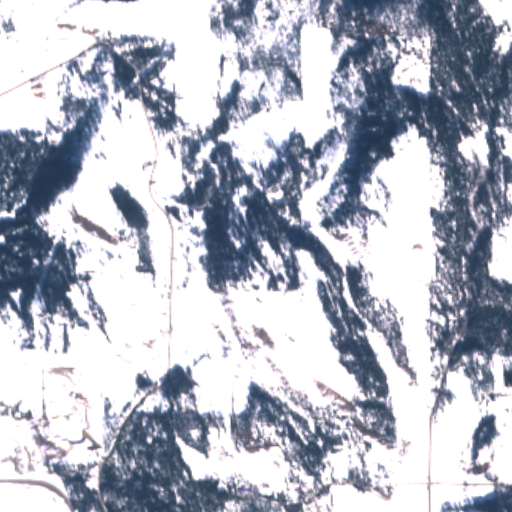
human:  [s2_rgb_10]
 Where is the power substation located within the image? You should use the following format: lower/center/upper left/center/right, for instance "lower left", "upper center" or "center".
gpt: The power substation is located in the lower left of the image.
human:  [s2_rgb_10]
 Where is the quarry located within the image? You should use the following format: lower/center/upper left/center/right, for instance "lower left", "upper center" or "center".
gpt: The quarry is located in the lower left of the image.
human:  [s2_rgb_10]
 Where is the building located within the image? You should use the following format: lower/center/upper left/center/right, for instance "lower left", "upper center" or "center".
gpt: The building is located in the lower left of the image.
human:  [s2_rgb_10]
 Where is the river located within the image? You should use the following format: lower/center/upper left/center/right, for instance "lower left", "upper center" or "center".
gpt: The river is located in the upper of the image.
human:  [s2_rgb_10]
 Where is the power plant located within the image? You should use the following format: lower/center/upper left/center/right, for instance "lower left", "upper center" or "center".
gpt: There is no power plant in the image.